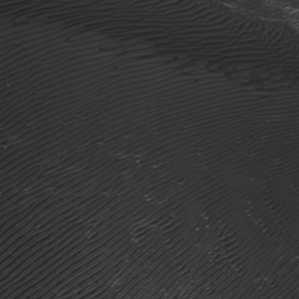
Label: frost